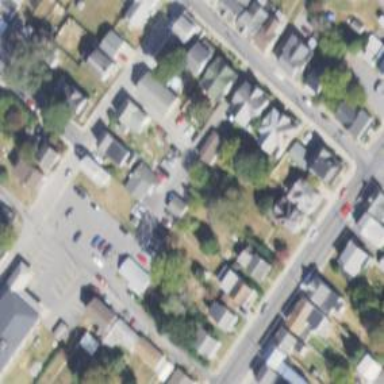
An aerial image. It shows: Alleyway designated as service road.